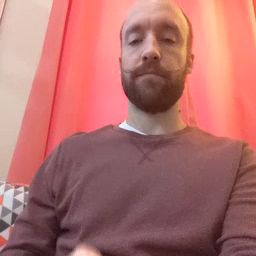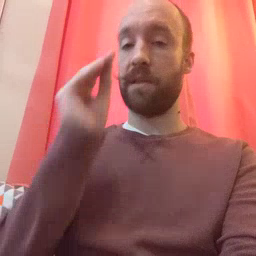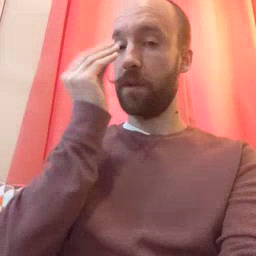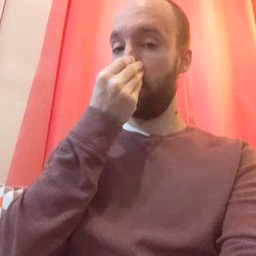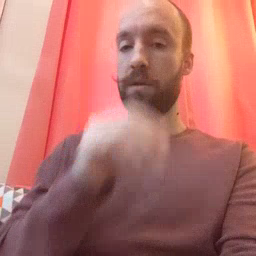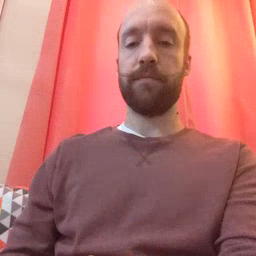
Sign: flower